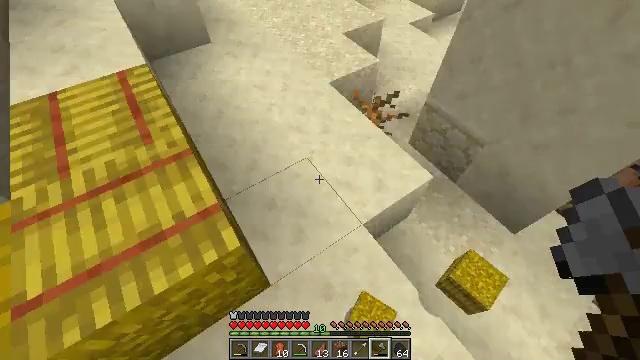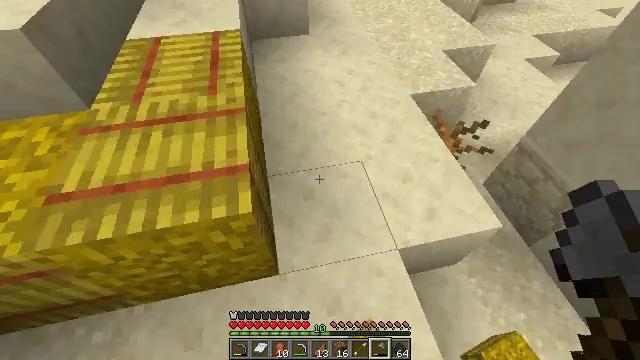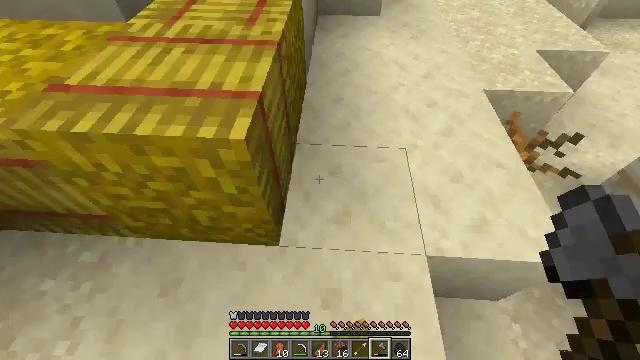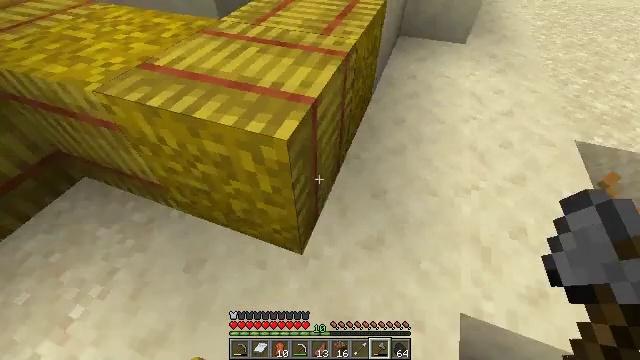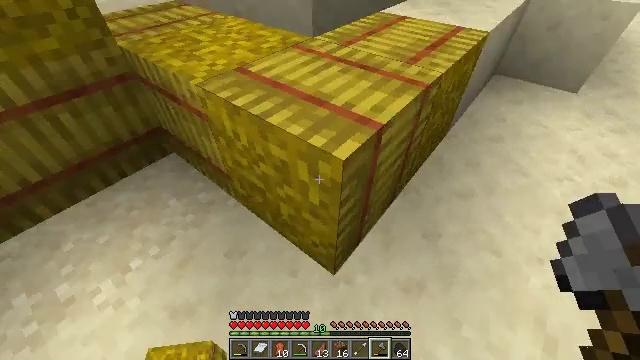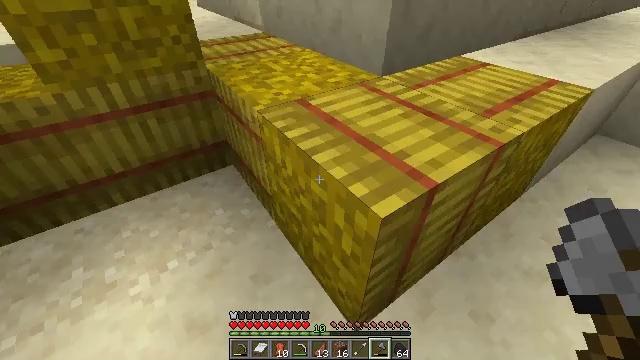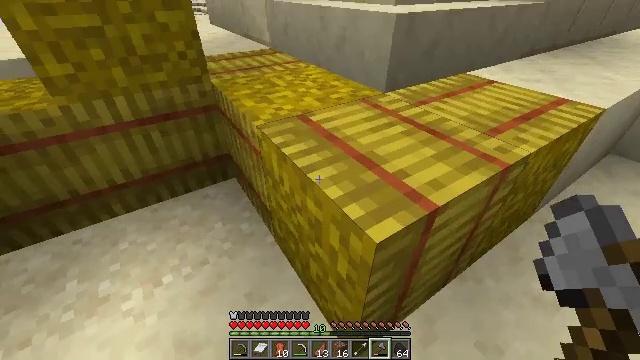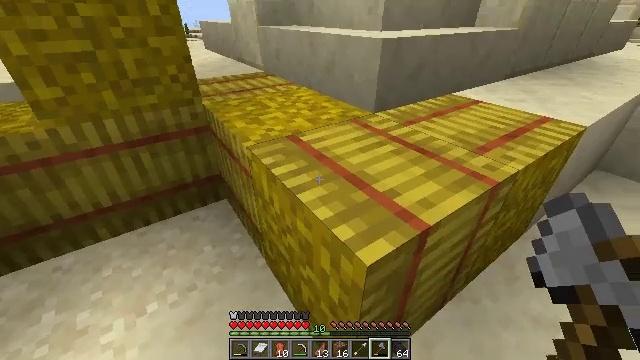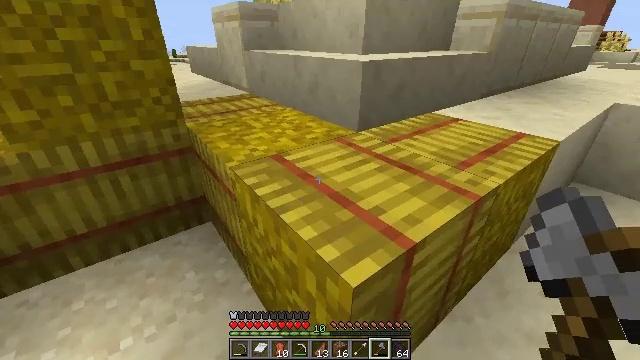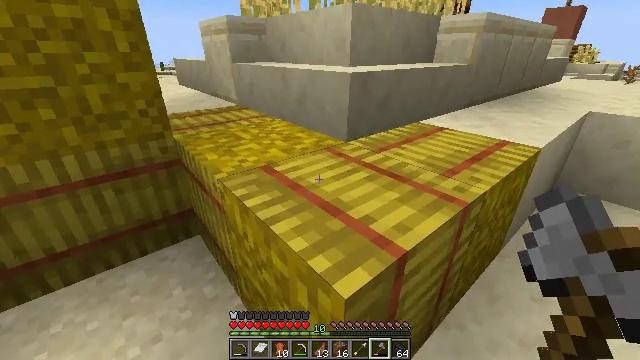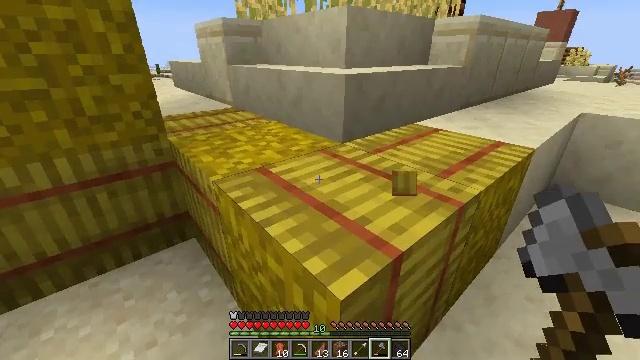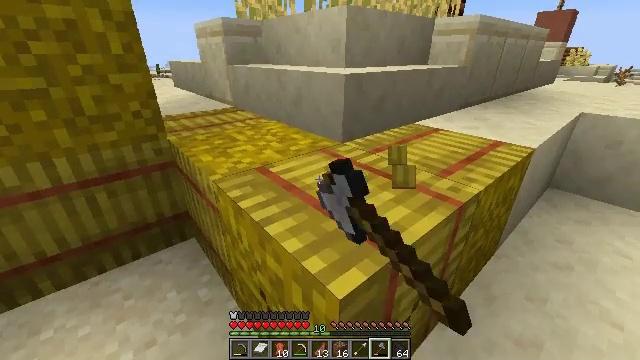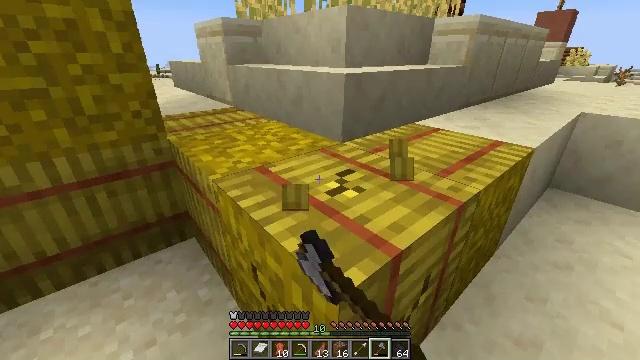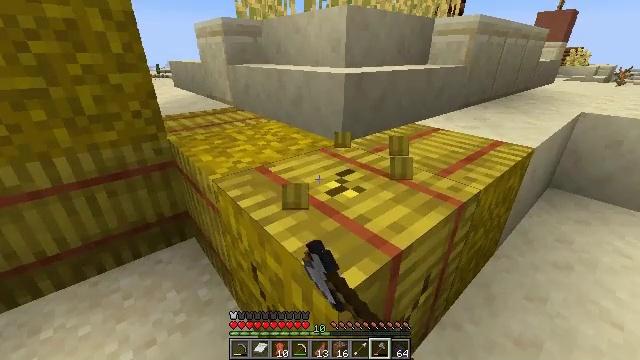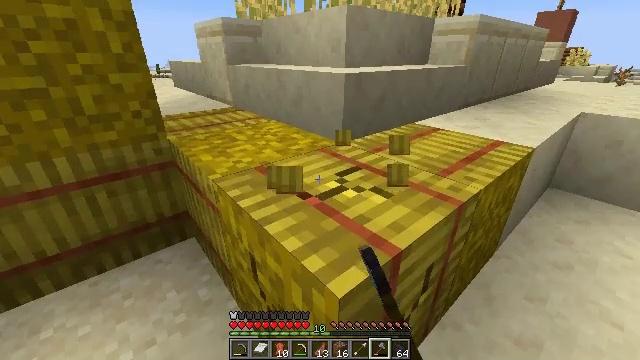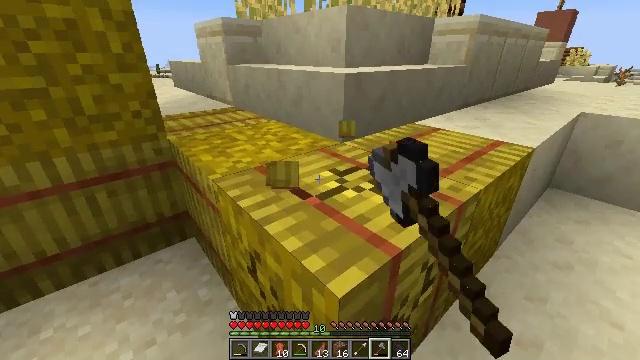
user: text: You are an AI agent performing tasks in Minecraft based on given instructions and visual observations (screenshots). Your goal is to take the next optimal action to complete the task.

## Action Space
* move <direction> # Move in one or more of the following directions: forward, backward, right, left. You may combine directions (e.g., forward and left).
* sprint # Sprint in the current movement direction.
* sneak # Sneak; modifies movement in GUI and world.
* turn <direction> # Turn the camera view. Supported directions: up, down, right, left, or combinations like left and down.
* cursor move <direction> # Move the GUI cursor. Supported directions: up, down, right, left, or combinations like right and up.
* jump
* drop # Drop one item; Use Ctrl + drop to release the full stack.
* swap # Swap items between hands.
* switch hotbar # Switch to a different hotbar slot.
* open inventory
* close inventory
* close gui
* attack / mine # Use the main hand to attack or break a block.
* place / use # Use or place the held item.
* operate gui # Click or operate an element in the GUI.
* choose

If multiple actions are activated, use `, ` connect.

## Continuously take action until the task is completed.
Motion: motion action
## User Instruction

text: Attack the hay block to get hay.
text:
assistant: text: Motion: move forward, turn left and up
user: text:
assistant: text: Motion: move forward, turn left
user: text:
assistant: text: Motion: move forward, turn left and up
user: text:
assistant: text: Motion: move forward, turn left and up
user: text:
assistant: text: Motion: turn left and up
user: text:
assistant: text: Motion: turn left and up
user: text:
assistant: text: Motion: turn right and up
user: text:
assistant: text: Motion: turn right and up
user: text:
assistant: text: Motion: turn right and up
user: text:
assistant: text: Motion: attack / mine
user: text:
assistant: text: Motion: attack / mine
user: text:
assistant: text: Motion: attack / mine
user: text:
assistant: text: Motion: attack / mine
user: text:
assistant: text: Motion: attack / mine
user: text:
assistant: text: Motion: attack / mine
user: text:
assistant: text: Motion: turn down, attack / mine
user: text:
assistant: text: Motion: turn right and down, attack / mine
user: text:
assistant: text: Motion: turn right and down, attack / mine
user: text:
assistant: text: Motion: attack / mine
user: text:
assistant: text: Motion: attack / mine
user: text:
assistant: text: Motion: attack / mine
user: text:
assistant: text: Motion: attack / mine
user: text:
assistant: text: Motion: attack / mine
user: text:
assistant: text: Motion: attack / mine
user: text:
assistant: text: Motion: attack / mine
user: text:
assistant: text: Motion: attack / mine
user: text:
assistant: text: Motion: attack / mine
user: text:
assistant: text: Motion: attack / mine
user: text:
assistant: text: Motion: attack / mine
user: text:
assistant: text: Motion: turn right, attack / mine